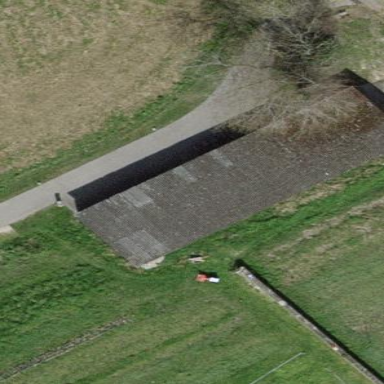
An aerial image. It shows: Shed.